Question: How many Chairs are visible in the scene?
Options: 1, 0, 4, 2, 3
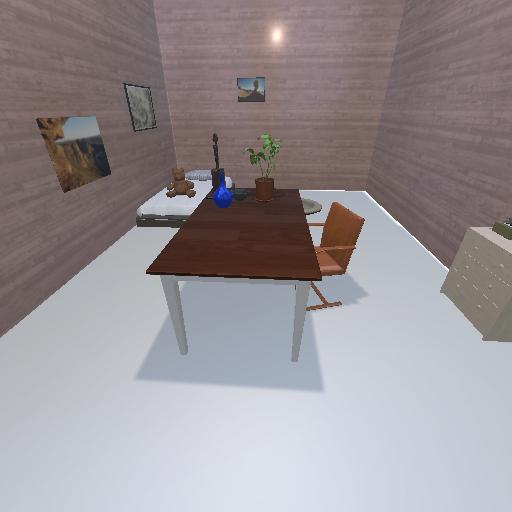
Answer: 1